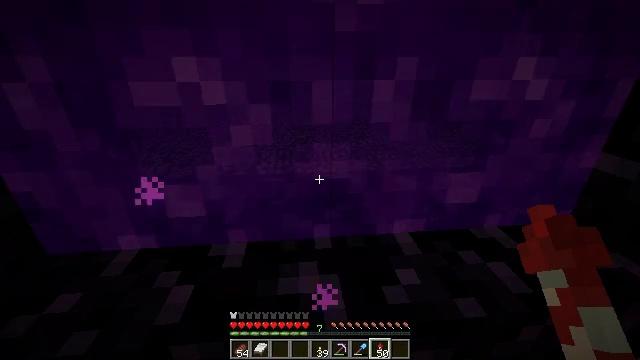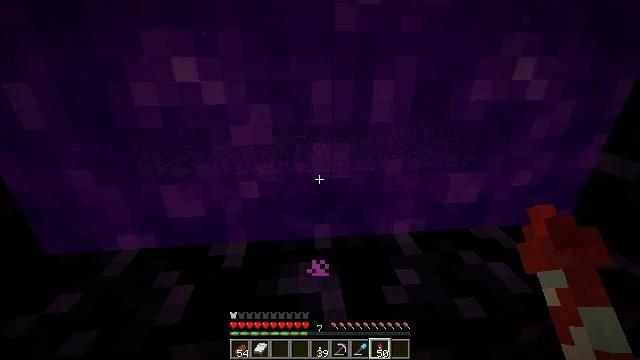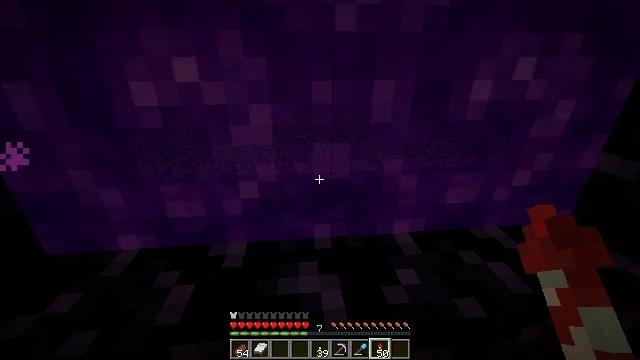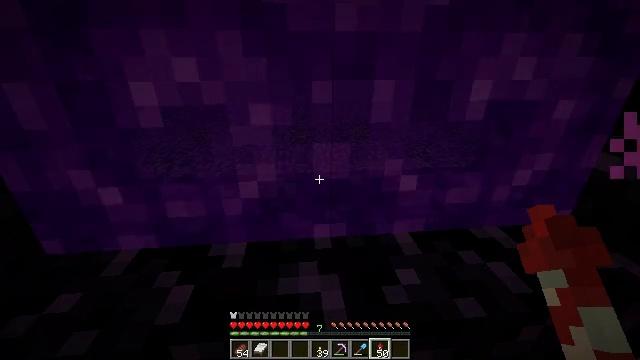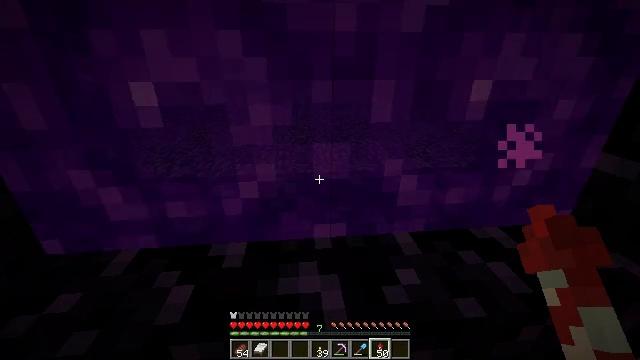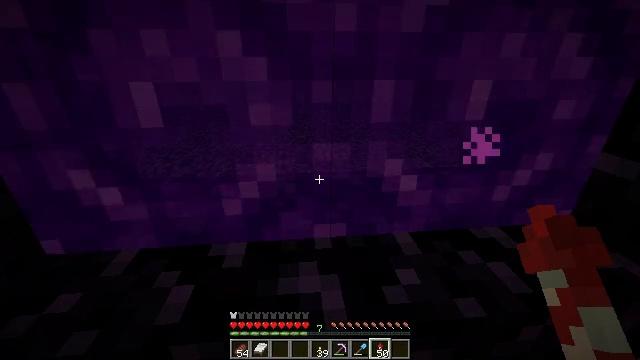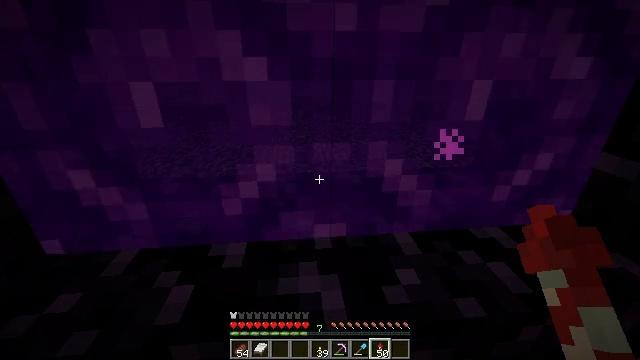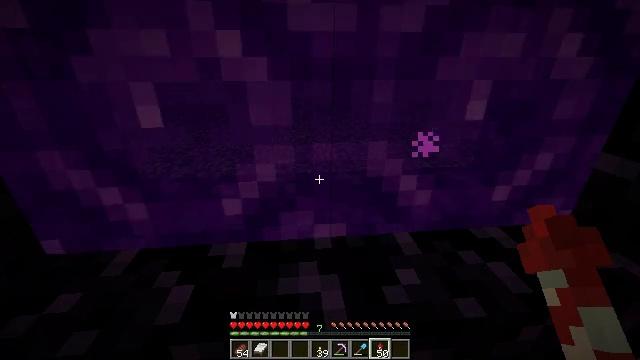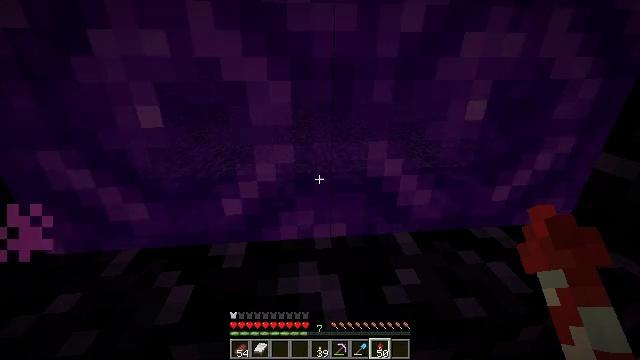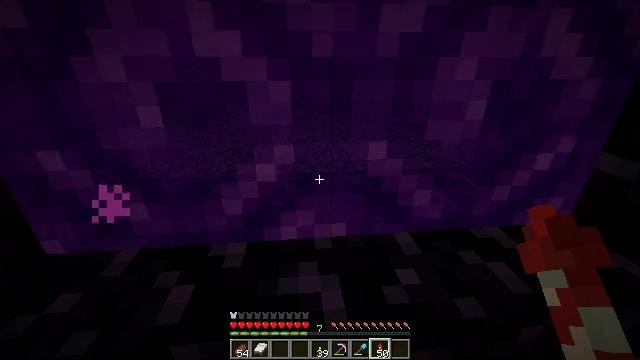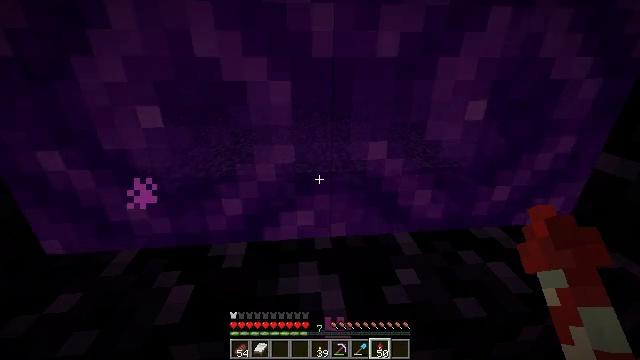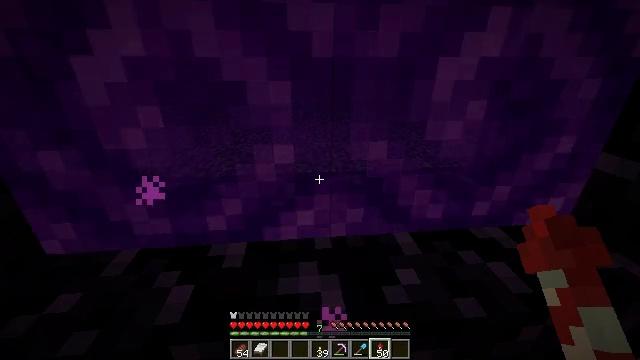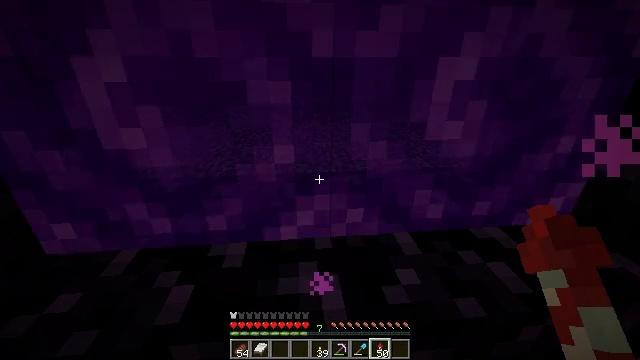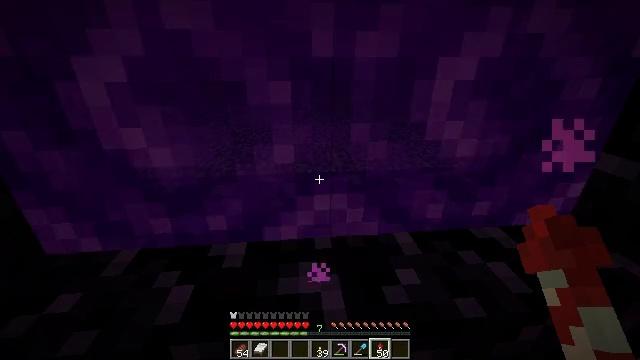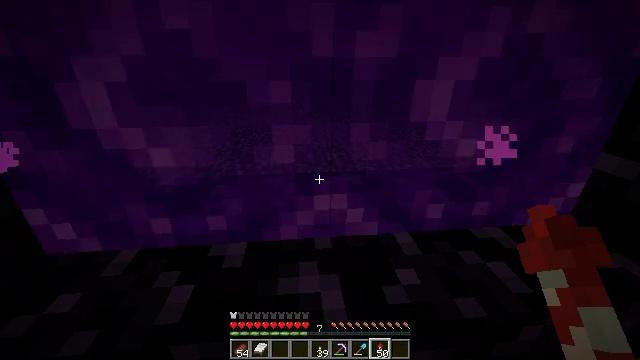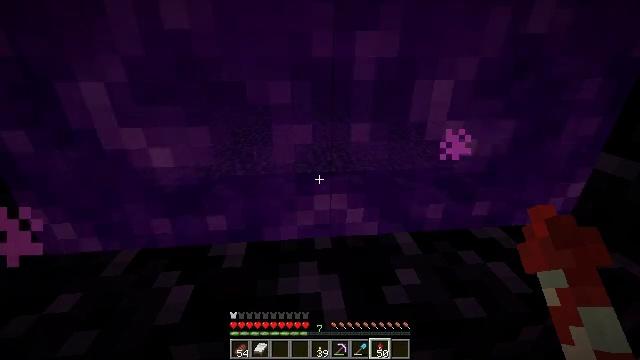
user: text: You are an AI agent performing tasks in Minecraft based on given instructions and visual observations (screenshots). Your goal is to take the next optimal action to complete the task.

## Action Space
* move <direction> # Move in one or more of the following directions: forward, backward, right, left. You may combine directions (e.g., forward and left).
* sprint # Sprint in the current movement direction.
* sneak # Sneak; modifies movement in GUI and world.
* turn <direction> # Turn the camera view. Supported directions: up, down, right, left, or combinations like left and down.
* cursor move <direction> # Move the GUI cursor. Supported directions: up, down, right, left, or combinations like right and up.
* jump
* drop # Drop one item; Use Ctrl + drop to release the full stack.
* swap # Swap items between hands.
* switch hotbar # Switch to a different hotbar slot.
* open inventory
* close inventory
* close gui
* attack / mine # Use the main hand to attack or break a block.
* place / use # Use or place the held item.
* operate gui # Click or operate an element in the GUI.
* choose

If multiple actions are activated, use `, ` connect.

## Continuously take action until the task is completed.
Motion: motion action
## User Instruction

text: Mine the ice block.
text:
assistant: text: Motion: no_op
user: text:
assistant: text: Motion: no_op
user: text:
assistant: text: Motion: no_op
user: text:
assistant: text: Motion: no_op
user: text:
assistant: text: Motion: no_op
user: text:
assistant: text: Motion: no_op
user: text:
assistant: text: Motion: no_op
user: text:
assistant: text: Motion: no_op
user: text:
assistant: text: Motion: no_op
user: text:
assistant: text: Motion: no_op
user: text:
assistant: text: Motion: no_op
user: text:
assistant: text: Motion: no_op
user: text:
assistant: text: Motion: no_op
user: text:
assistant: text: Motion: no_op
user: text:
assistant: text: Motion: no_op
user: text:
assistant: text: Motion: no_op
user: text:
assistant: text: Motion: no_op
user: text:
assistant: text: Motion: no_op
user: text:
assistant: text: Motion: no_op
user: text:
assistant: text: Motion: no_op
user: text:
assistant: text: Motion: no_op
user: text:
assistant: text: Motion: no_op
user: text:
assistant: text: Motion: no_op
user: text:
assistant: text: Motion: no_op
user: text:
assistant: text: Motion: no_op
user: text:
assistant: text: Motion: no_op
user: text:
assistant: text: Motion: no_op
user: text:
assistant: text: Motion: no_op
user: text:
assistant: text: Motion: no_op
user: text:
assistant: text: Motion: no_op